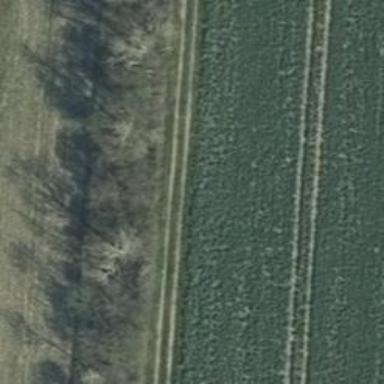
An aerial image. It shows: Track with ground surface of grade 2.